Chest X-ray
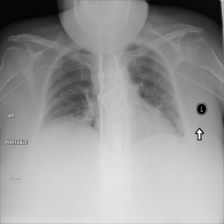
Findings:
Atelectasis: positive
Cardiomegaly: negative
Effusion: negative
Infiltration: negative
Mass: negative
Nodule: negative
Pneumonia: negative
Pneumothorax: negative
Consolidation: negative
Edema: negative
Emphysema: negative
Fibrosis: negative
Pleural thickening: negative
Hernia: negative